Brain MRI, t1w sequence, axial 2D slice.
Patient: age 39, sex F, weight 95 kg, height 1.95 m
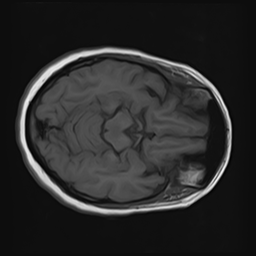